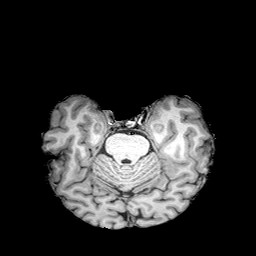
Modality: T1w
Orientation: coronal
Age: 50
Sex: male
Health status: healthy